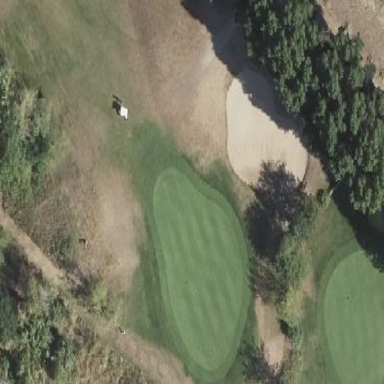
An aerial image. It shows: Golf green.